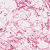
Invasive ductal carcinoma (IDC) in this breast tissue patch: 0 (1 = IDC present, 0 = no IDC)